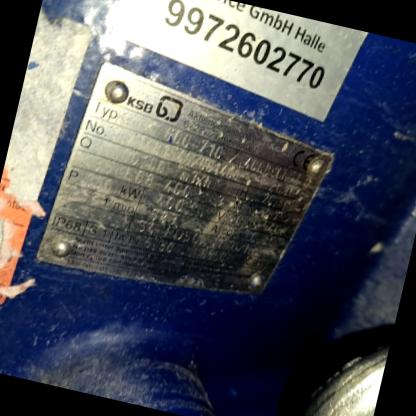
Klasa: tabliczka-znamionowa